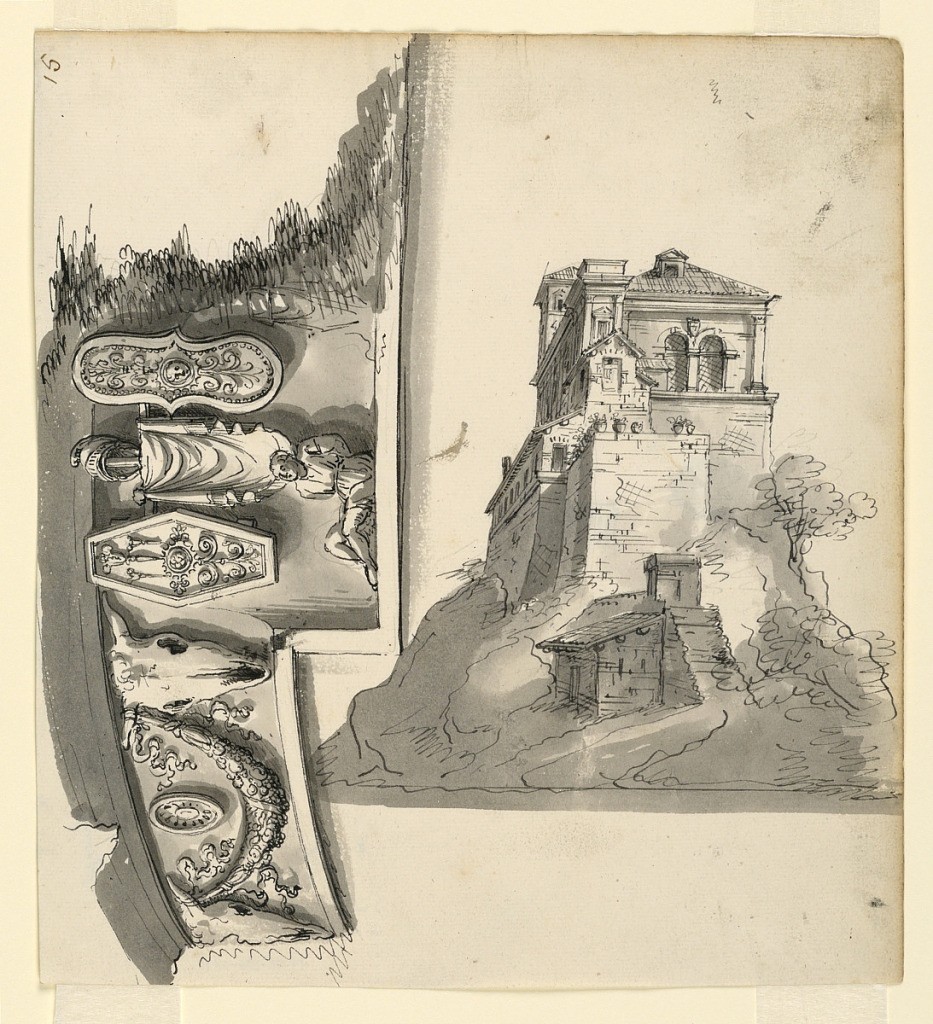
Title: Frieze in Classical Style, A Villa Upon a Hill
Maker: Romolo Achille Liverani, Italian, 1809 - 1872
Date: ca. 1840
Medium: Pen and black ink, brush and bistre, gray watercolor, graphite on paper
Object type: Drawing
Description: Vertical rectangle. At left, horizontally, a fragment of an entablature with a high frieze whose lower edge is formed like a step. At left, a festoon supported by two mermaids; at right, a trophy with the figure of a captive bound to it. At right, a villa upon the peak of a hill, with a peasant house below.